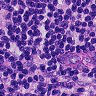
Metastatic tissue present: no